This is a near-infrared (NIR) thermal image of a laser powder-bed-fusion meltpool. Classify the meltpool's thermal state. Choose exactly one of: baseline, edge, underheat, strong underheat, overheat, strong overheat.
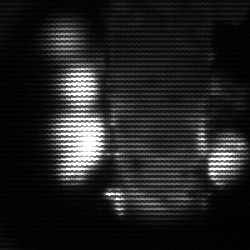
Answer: strong underheat